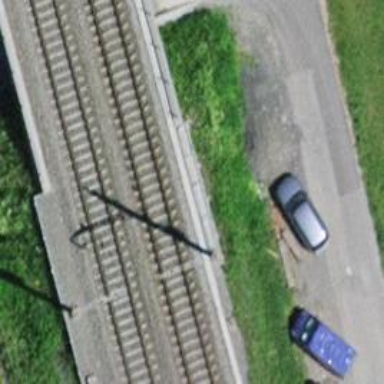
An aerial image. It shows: Bridge over electrified railway with contact line.